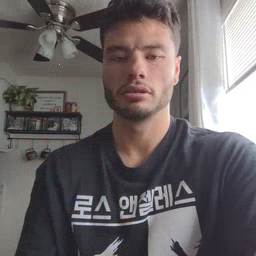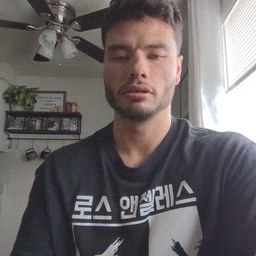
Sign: nuts